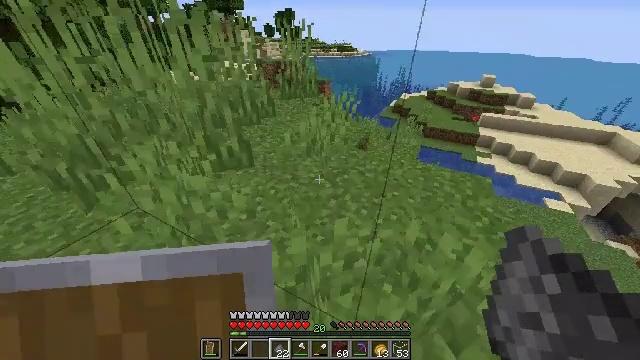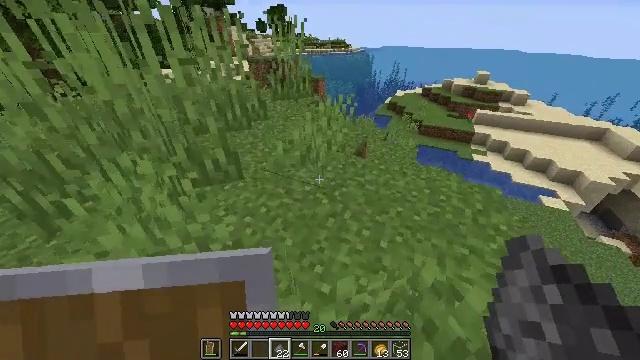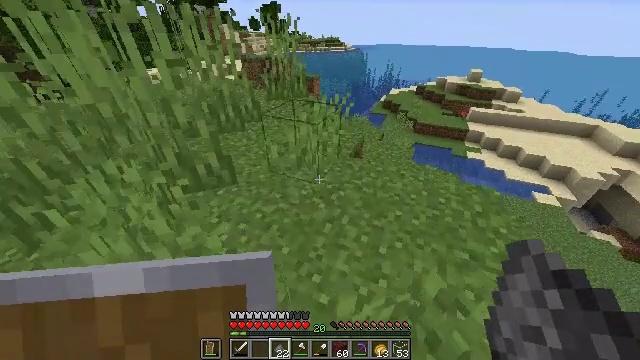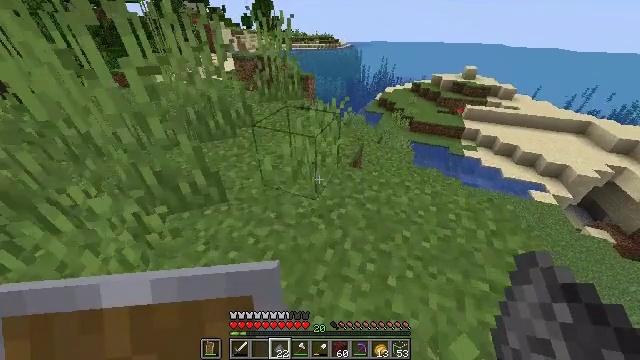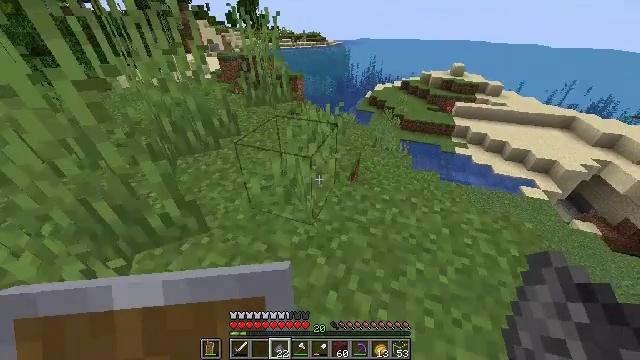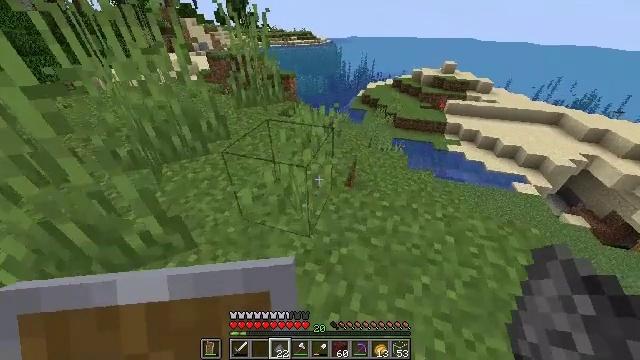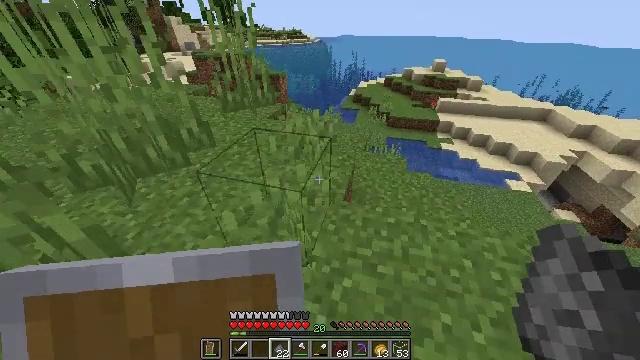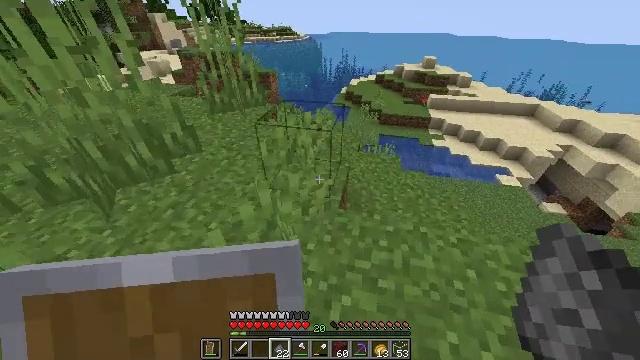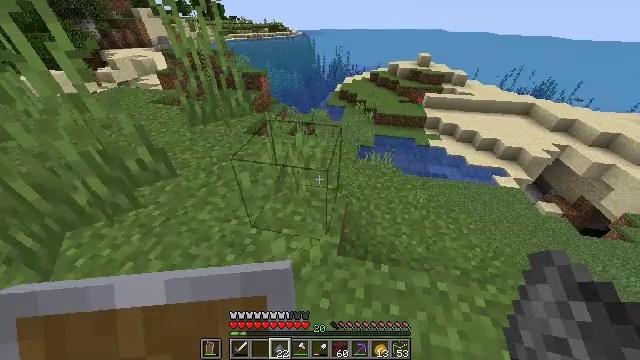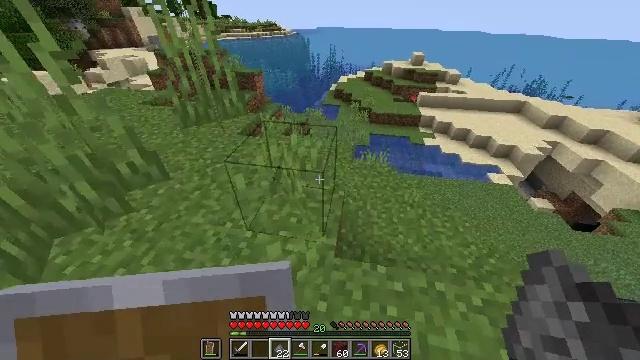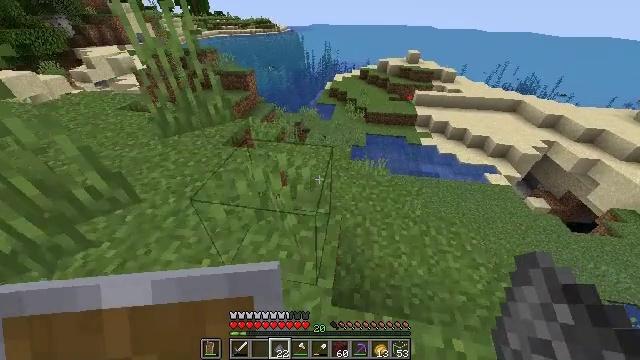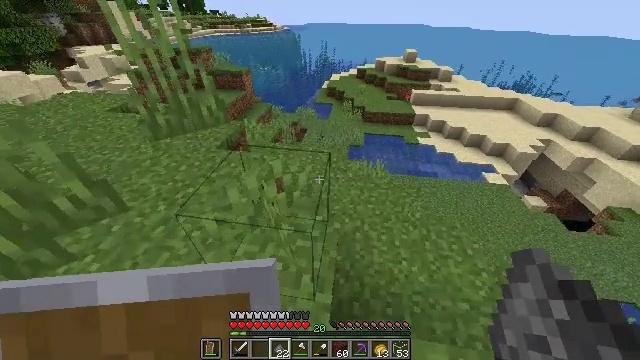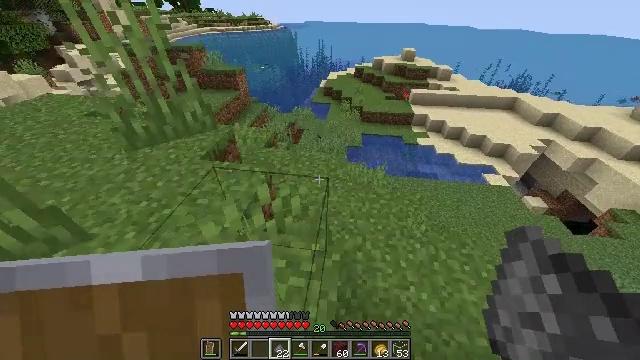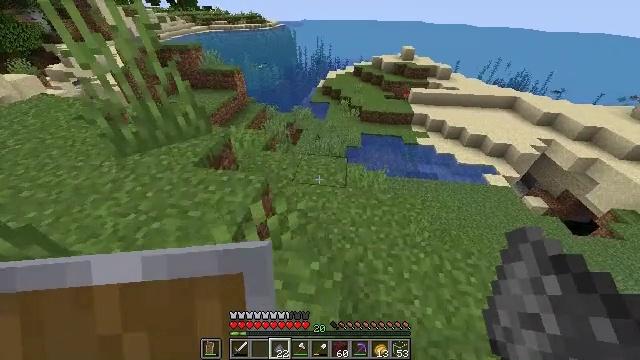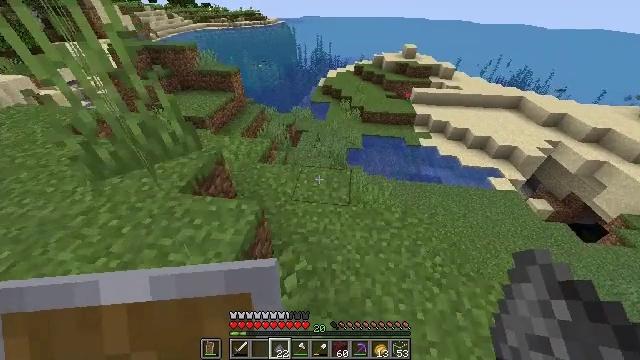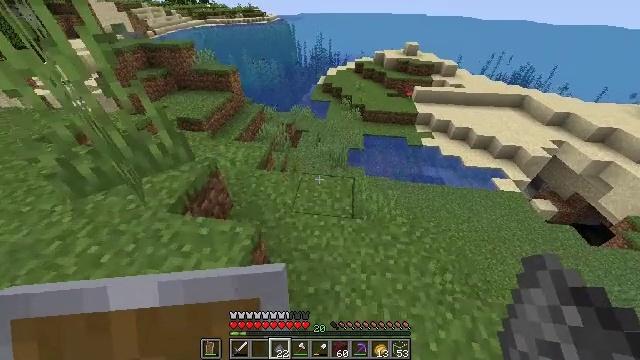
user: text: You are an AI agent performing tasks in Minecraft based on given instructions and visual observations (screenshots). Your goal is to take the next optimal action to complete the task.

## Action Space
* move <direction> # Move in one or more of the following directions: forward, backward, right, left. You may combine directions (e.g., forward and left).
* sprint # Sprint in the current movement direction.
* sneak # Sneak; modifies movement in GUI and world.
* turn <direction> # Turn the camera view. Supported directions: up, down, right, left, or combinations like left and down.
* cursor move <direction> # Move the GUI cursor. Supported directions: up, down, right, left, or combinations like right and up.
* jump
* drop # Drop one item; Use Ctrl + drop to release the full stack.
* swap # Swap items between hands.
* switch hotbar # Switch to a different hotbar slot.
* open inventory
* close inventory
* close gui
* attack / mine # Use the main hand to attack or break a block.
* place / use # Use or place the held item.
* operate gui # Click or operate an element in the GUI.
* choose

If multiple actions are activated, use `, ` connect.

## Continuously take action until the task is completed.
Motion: motion action
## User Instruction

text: Mine sand by the water.
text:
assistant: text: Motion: move forward, turn right
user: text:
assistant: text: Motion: move forward, turn right
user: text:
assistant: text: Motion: move forward, turn right
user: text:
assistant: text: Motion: move forward, turn right
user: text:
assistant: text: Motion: move forward, turn right
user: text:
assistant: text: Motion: move forward, turn right
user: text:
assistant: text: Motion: move forward, turn right
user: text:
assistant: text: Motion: move forward, turn right
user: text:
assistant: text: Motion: move forward, turn right
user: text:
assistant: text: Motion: move forward, turn right
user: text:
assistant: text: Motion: move forward
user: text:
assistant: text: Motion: move forward
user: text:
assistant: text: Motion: move forward
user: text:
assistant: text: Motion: move forward
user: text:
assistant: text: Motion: move forward
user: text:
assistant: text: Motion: move forward
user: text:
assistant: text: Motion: move forward
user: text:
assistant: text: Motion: move forward
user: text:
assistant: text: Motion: move forward
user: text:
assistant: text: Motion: move forward
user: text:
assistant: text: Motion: move forward
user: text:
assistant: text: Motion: move forward
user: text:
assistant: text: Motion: move forward
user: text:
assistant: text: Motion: move forward, turn down
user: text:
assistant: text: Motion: move forward
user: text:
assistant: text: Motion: move forward
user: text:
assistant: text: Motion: move forward
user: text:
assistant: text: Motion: move forward
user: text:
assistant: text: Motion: move forward
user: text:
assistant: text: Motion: move forward